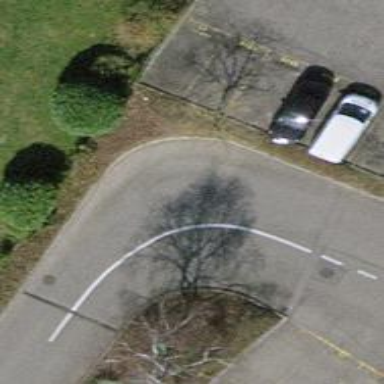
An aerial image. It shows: Parking aisle designated as service road.